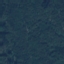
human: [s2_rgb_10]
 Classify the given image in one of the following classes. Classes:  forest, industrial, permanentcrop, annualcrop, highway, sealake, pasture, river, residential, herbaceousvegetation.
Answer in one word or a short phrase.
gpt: Forest